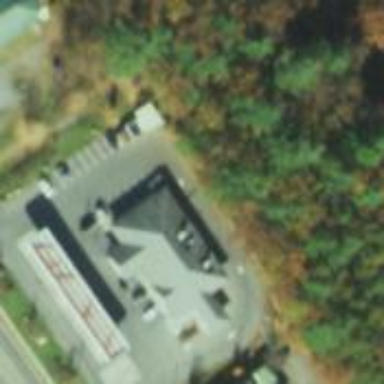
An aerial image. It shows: Convenience shop.